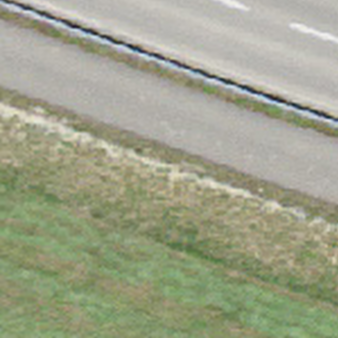
Label: other